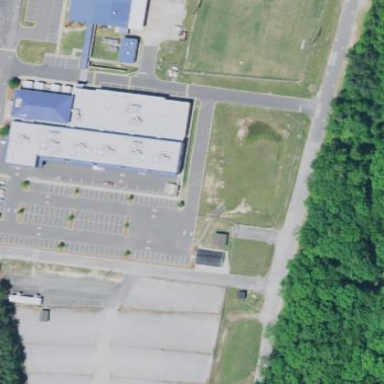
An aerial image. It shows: Parking area with asphalt surface.